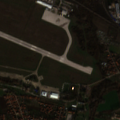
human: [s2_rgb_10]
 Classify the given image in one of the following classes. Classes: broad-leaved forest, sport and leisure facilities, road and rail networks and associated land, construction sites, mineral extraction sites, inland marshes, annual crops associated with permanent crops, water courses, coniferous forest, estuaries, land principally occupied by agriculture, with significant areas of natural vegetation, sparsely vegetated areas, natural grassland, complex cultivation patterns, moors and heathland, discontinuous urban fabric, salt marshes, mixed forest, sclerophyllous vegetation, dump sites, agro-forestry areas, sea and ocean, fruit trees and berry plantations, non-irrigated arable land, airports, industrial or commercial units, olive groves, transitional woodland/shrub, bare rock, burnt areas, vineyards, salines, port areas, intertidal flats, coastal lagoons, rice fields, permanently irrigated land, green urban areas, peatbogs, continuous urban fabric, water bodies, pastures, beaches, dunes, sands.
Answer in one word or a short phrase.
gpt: discontinuous urban fabric, industrial or commercial units, airports, green urban areas, complex cultivation patterns